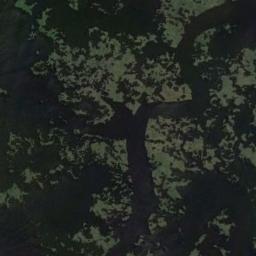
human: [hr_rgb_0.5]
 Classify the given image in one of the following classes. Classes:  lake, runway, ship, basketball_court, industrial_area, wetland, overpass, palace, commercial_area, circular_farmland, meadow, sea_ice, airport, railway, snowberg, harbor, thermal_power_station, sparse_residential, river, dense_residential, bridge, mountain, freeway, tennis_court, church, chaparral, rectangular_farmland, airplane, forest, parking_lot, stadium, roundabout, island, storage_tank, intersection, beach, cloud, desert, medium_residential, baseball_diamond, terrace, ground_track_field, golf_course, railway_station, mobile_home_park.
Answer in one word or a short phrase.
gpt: wetland